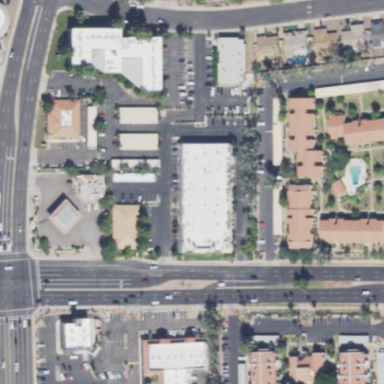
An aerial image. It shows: Retail area.